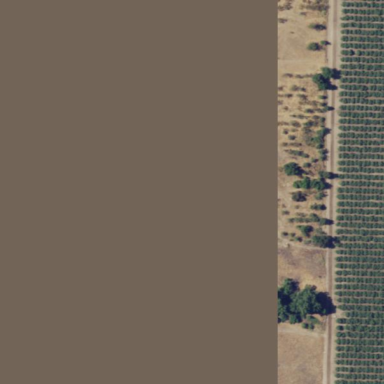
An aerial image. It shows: Almond orchard with rows of almond trees.